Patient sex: M
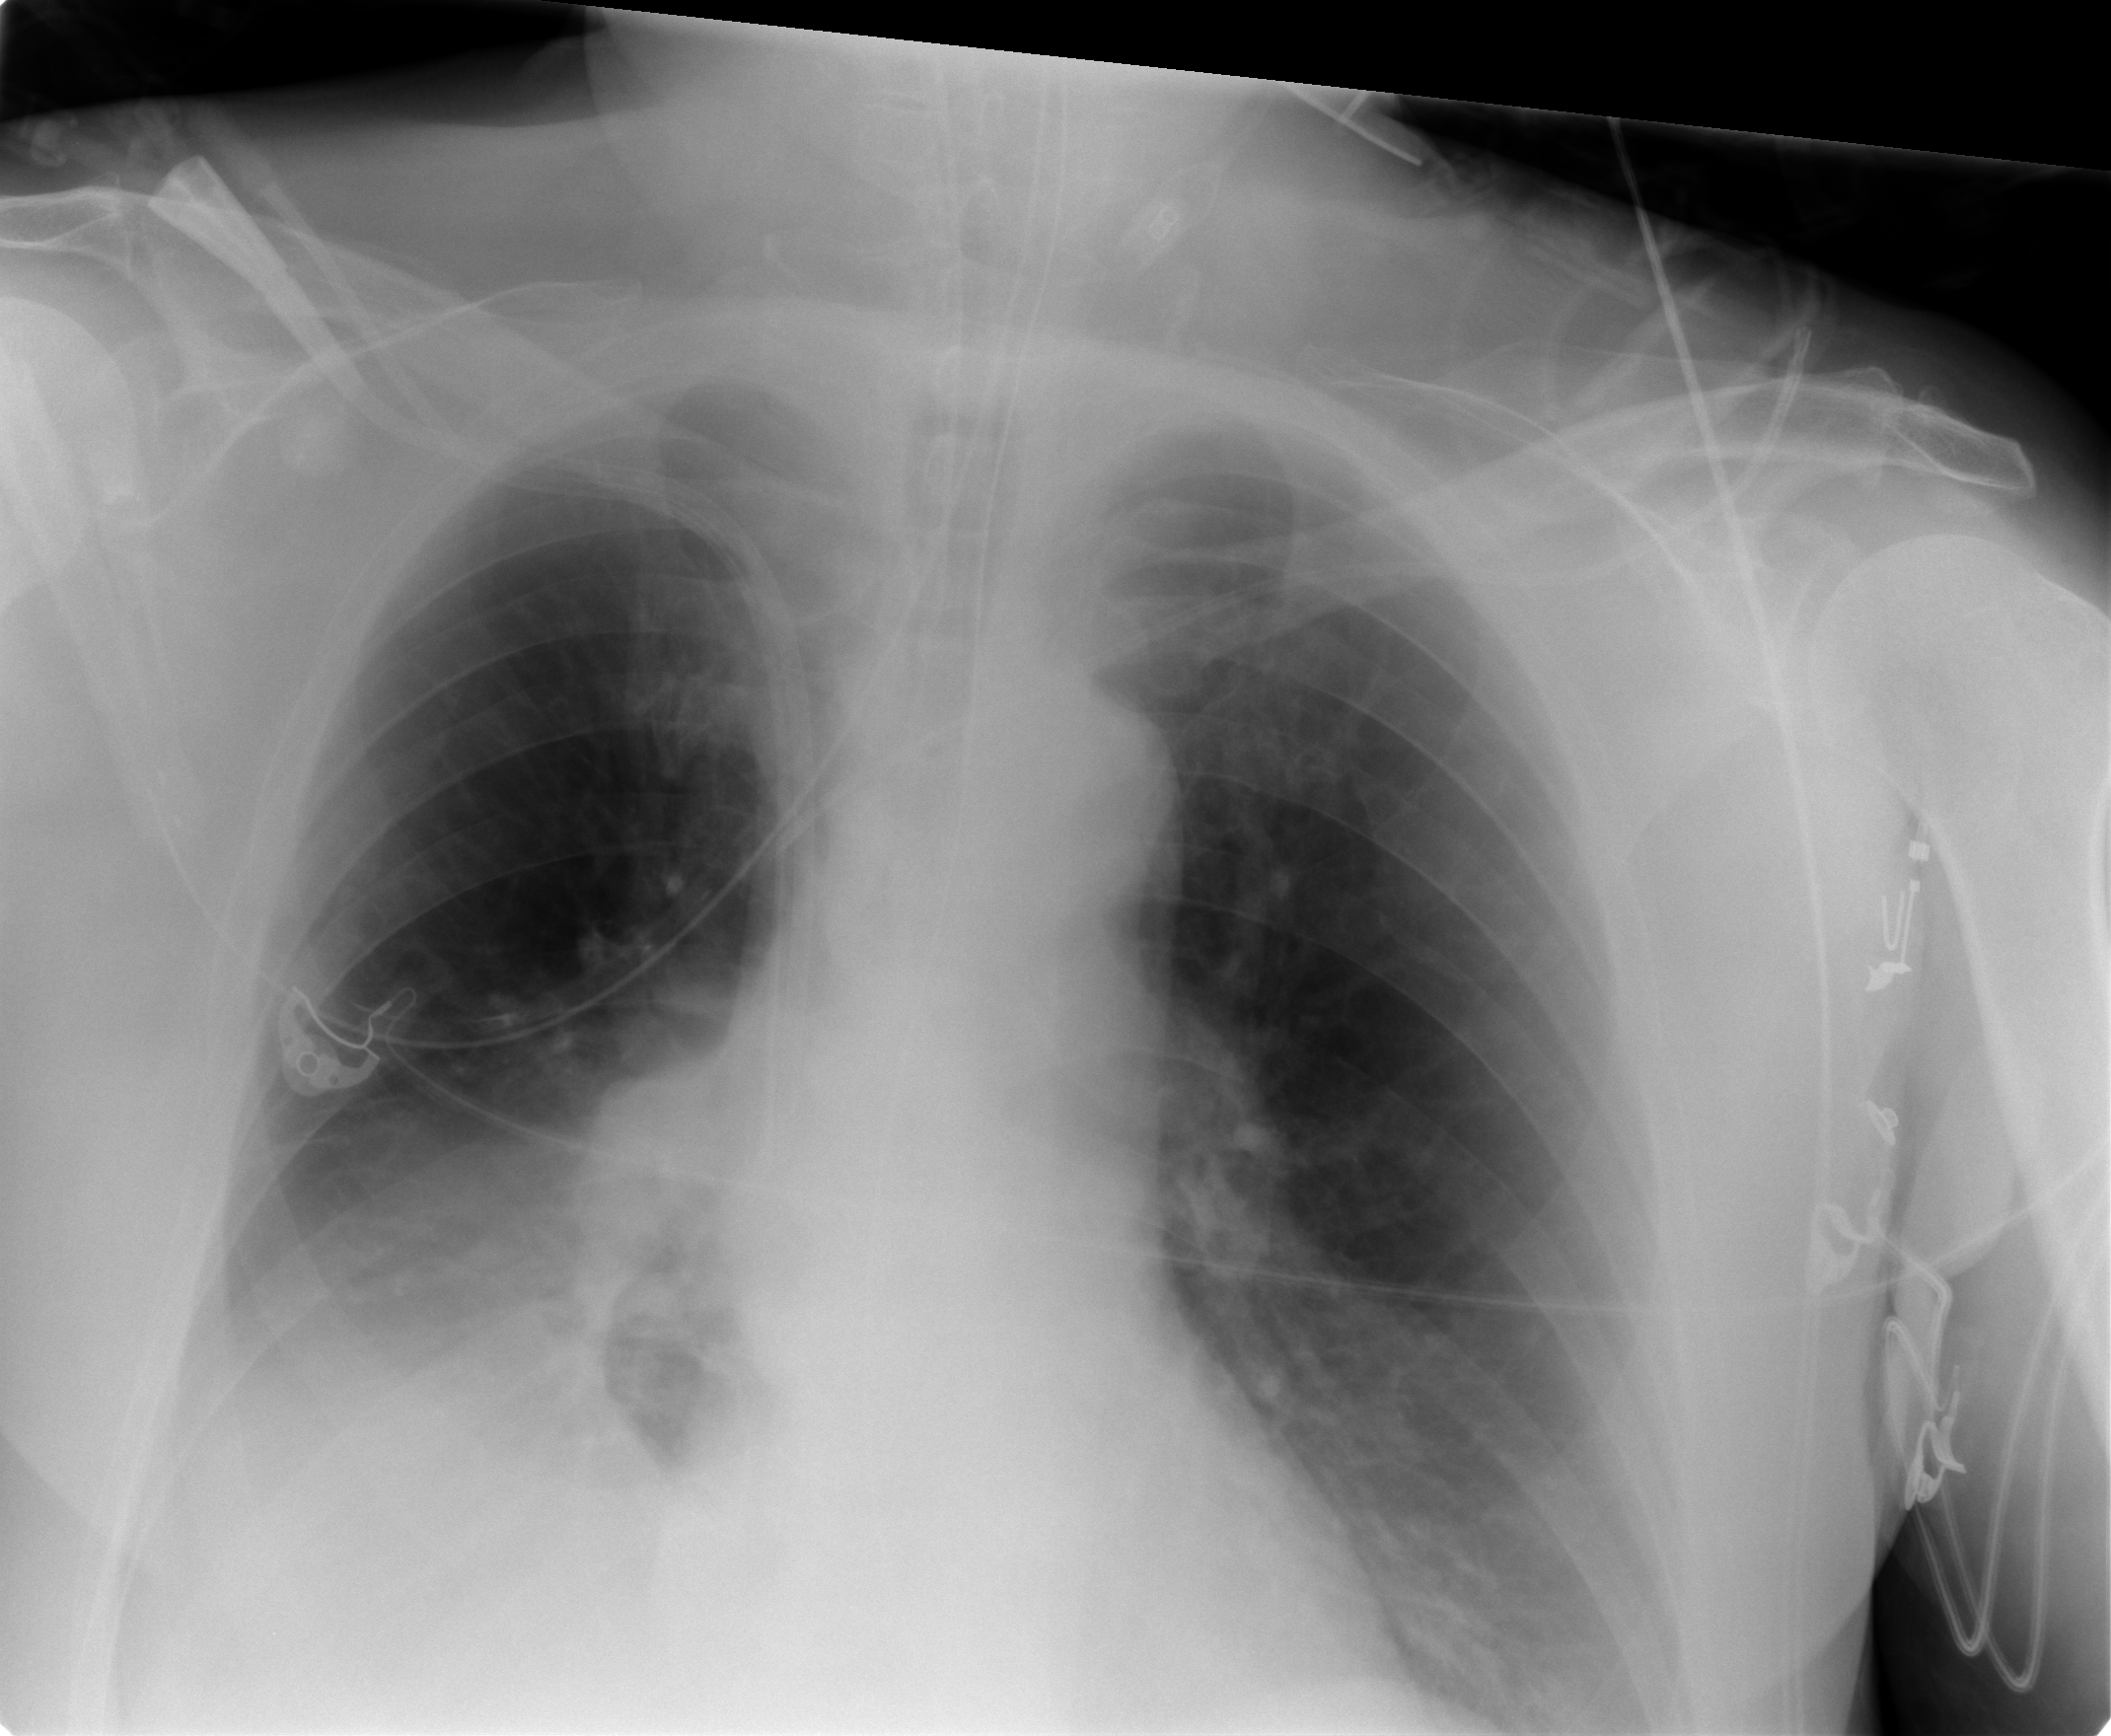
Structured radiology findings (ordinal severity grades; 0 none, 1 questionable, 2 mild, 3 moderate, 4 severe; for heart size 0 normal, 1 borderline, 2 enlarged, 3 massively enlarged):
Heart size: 0
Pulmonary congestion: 0
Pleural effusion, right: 1
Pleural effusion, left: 0
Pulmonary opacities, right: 1
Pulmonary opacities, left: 0
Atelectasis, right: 2
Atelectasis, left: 2